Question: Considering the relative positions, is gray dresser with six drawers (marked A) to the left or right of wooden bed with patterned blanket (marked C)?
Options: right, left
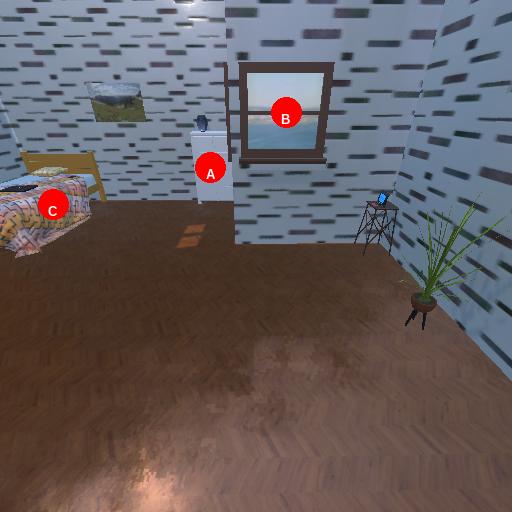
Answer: right